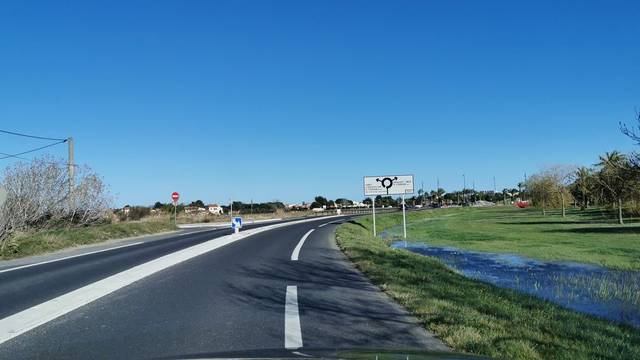
Region: France
Coordinates: 42.625, 3.019